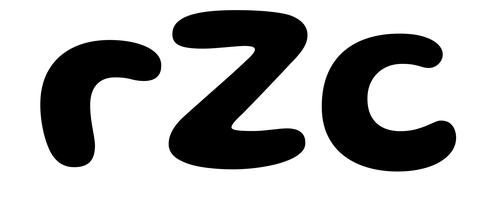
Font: Gluten_SemiBold